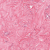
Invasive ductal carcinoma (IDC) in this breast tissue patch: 0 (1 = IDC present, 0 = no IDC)